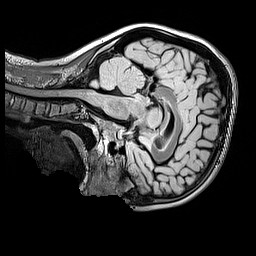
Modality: FLAIR
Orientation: sagittal
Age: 11
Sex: male
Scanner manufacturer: siemens
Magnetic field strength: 3 T
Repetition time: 5 s
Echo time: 0.388 s